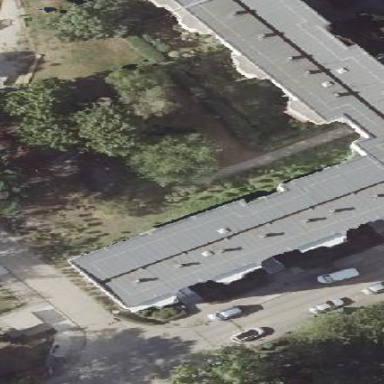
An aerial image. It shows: Gray apartment building with flat roof made of tar paper.